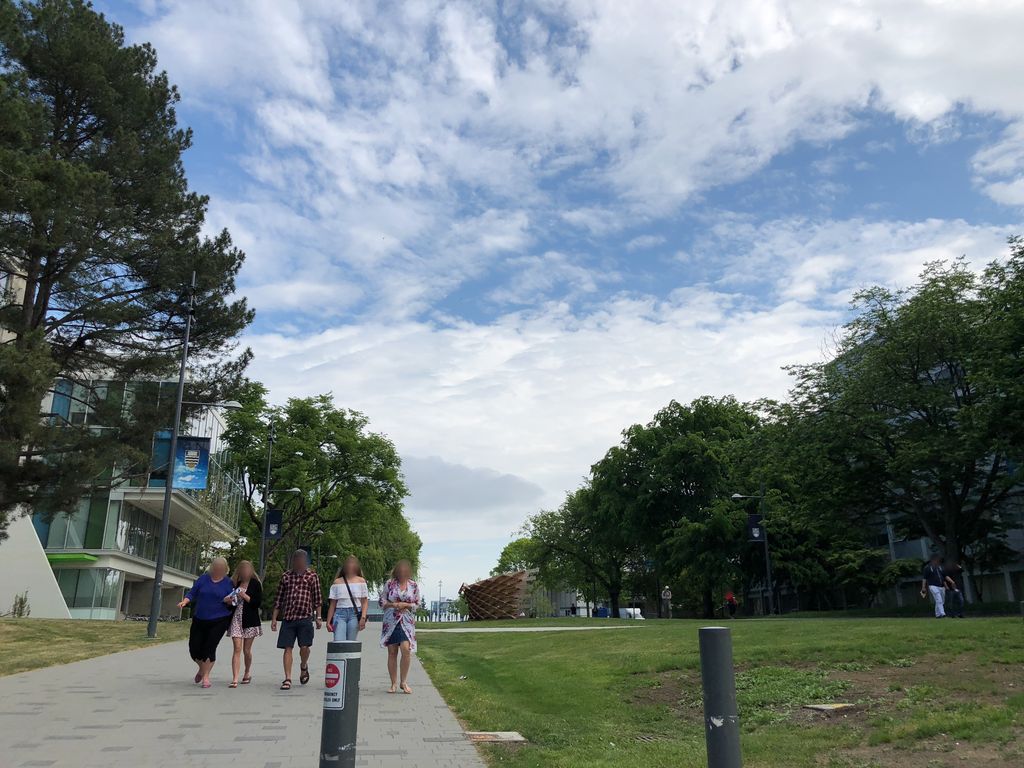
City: vancouver